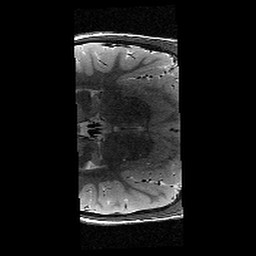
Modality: T2w
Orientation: axial
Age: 12
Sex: male
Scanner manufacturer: siemens
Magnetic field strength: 3 T
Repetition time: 8.46 s
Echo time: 0.067 s